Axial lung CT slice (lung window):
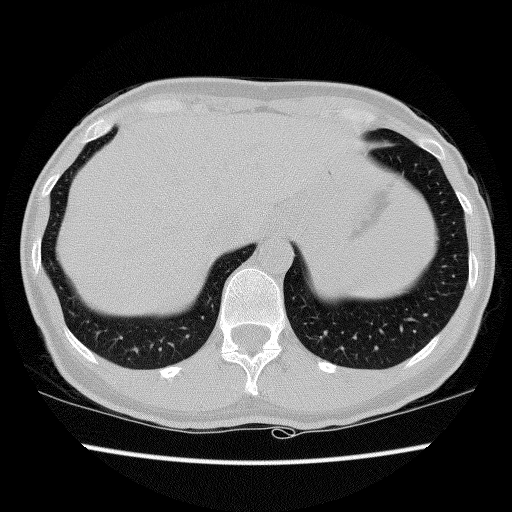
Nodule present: no